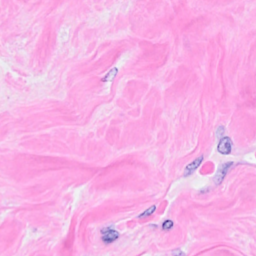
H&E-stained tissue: Breast